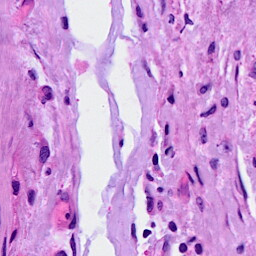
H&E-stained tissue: Breast